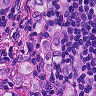
Metastatic tissue present: yes